Question: I am using a DataGrid to display several fields, one of which is a multi-line description. The grid displays the data just fine until I try to hide the header rows by setting 'HeadersVisibility="Column"'. The header rows disappear but then while I am scrolling the row header reappears for some random rows.
I have narrowed it down to the column that displays multi-line description. As long as I leave this column off, then I don't have this issue. I have tried separating the lines by both '"
"' and '"
"' but neither work. Does the DataGrid support multi-line text fields?
Below is a picture to show what is happening and the XAML I used to create the grid.

'''
<DataGrid DataContext="{StaticResource personRepository}"
ItemsSource="{Binding PersonList, Mode=OneWay}"
AutoGenerateColumns="False"
HeadersVisibility="Column"
CanUserSortColumns="False"
SelectionMode="Extended"
IsReadOnly="True">
<DataGrid.Columns>
<DataGridTextColumn Header="Id" Width="80" Binding="{Binding Id, Mode=OneWay}" />
<DataGridTextColumn Header="First Name" Width="150" Binding="{Binding FirstName, Mode=OneWay}" />
<DataGridTextColumn Header="Last Name" Width="150" Binding="{Binding LastName, Mode=OneWay}" />
<DataGridTextColumn Header="Description" Width="*" Binding="{Binding Description, Mode=OneWay}" />
</DataGrid.Columns>
</DataGrid>
'''
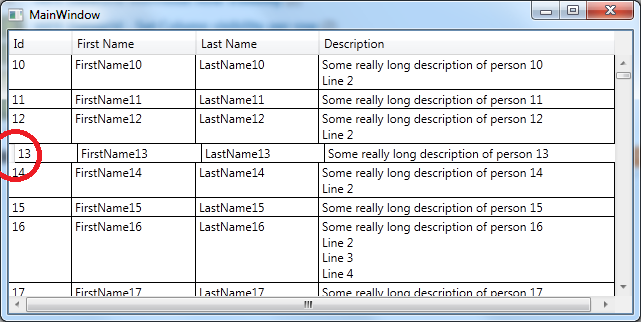
Answer: Try setting 'RowHeaderWidth = 0' instead of 'HeaderVisibility'